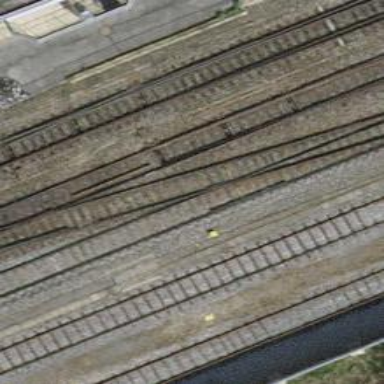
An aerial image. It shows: Railway siding with one electrified track and contact line for powering the train.